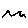
Label: zigzag